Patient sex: M
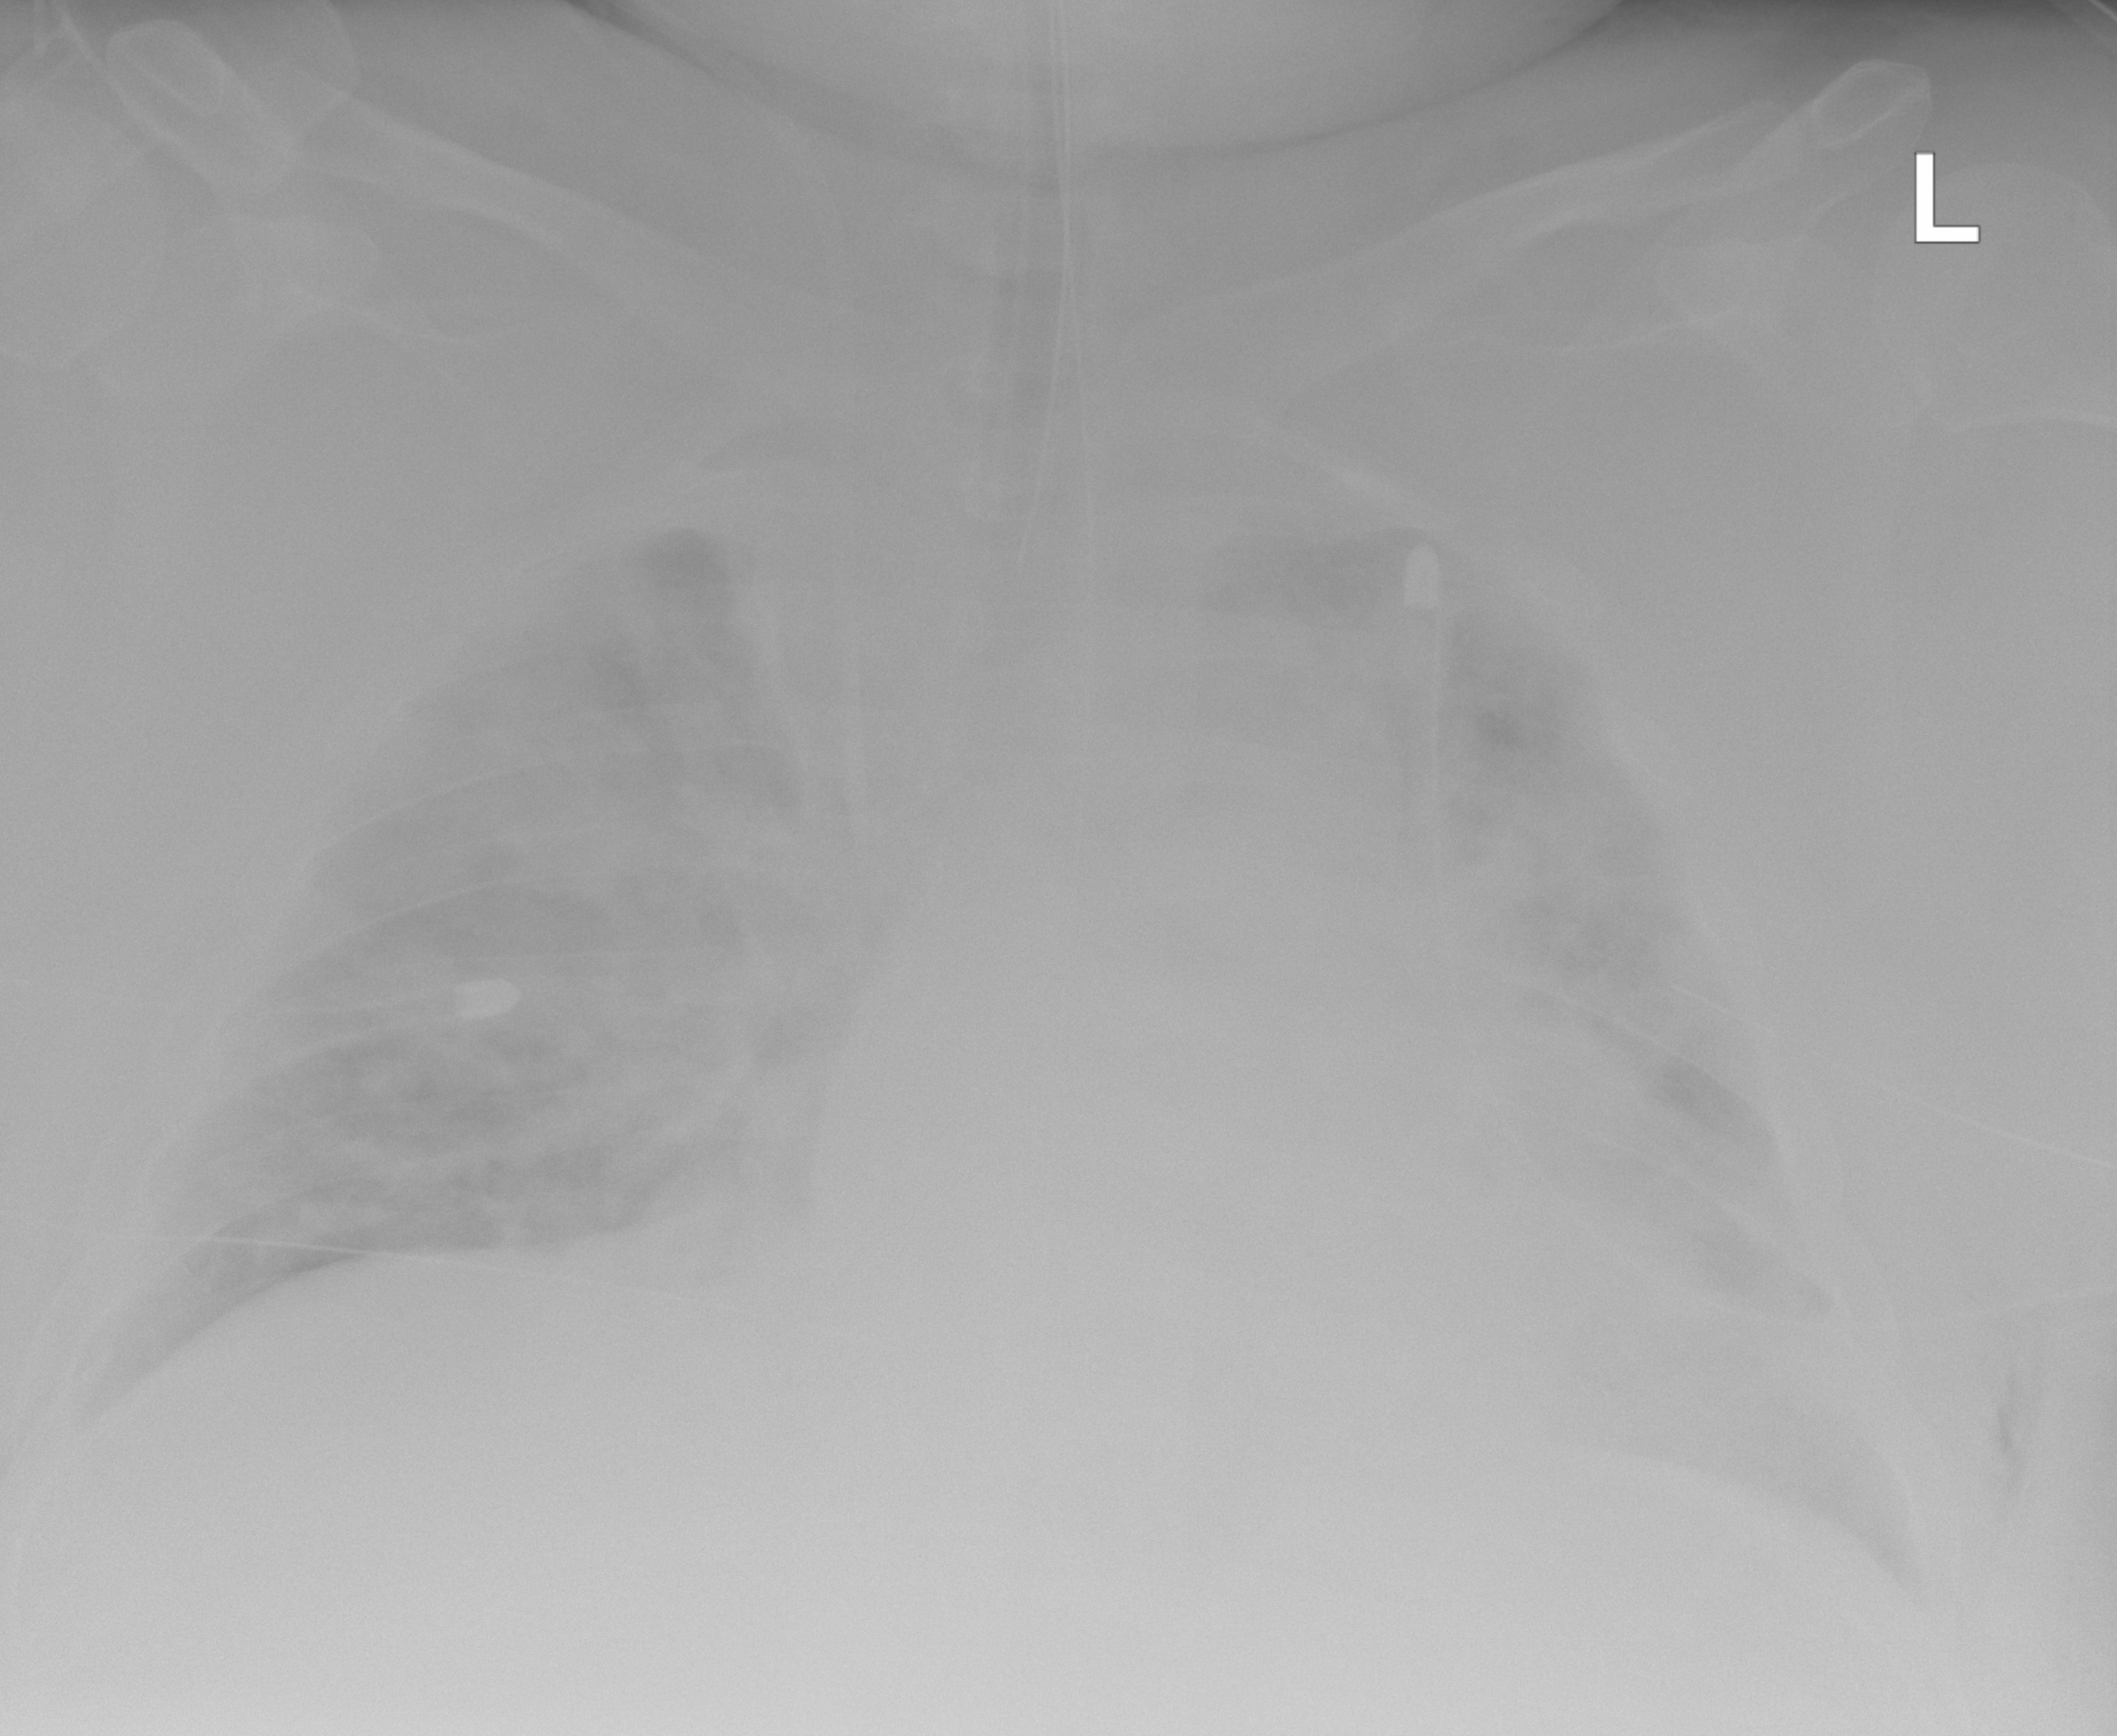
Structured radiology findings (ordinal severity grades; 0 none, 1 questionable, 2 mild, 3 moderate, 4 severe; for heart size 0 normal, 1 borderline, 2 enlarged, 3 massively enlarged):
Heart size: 1
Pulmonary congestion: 3
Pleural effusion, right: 0
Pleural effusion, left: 0
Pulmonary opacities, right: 2
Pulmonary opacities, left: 2
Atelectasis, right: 2
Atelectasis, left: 2